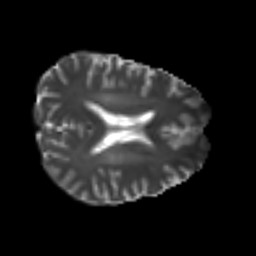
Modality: T2w
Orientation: axial
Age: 36
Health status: ill
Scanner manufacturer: philips
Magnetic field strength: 3 T
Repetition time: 9 s
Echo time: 0.127 s